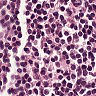
Metastatic tissue present: no